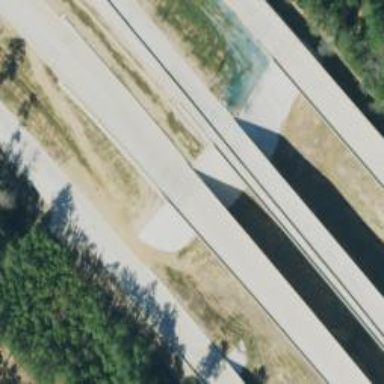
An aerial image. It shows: Motorway.